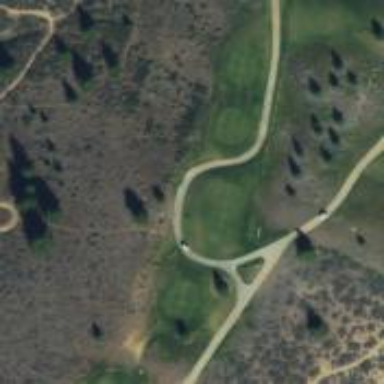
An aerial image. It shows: Service road used as golf cart path.